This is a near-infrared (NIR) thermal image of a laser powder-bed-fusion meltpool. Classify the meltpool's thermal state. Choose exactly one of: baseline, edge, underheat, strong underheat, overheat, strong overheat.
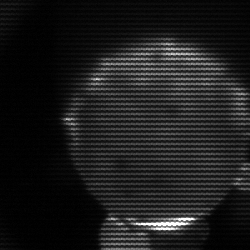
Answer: edge